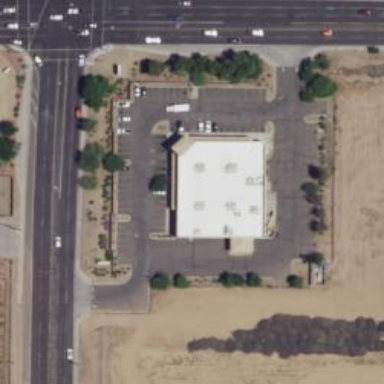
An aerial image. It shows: Pharmacy providing healthcare services.